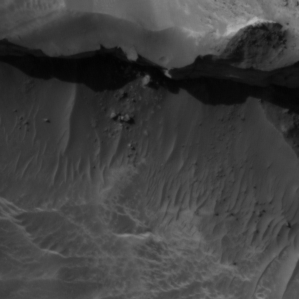
Label: non_frost